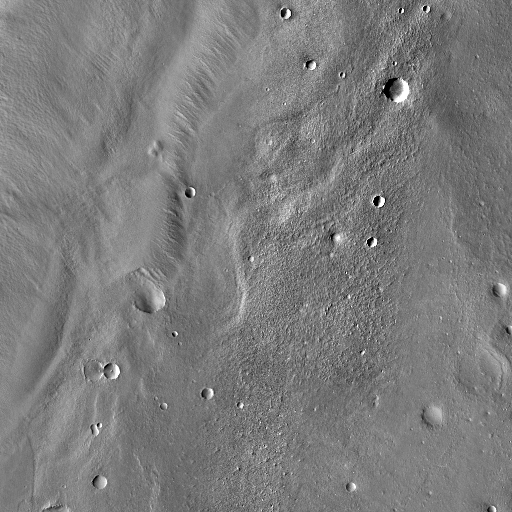
Crater classes present: Background, Other, Buried